Question: I am assuming this is an easy thing but I am unable to solve my problem.
I have a data frame with 9 columns and I want to get the highest 3 values of the 4th column (LumenLenght) sorted for each group given in the first column.
I would like to be able to:
a) find the 10 rows with the highest values for column 4 separated for each SampleID (first column)
b) average the 10 values for each SampleID

My current code a) sorts first the values according to SampleID and LumenLength and b) separates the highest, second highest and third highest LumenLength value per SampleID.
'''
sorted.v= arrange(sorted.v, desc(SampleId), LumenLength)
maxlength1 = aggregate(sorted.v$LumenLength,by = list(sorted.v$SampleId), FUN = tail, n = 1)#highest value
maxlength2 = aggregate(sorted.v$LumenLength,by = list(sorted.v$SampleId), FUN = tail, n = 2)#second highest value
maxlength3 = aggregate(sorted.v$LumenLength,by = list(sorted.v$SampleId), FUN = tail, n = 3)#3. highest value
'''
As you can see, I haven't really reached my goal jet.
I am also pretty sure there is a better way of doing it but I stuck right now.
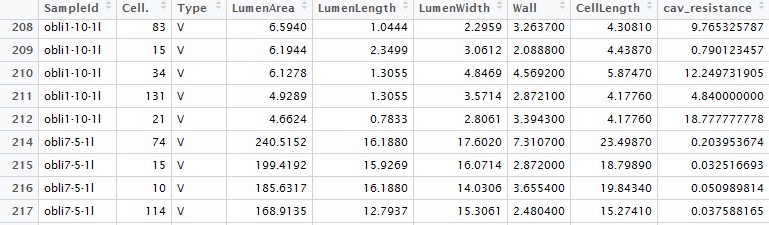
Answer: We can use 'top_n' from 'dplyr' even without 'arrange' ing the dataset.
'''
sorted.v %>%
group_by(SampleId) %>%
top_n(10, LumenLength) %>%
summmarise(MeanLumenArea = mean(LumenLength))
'''